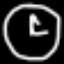
Label: clock